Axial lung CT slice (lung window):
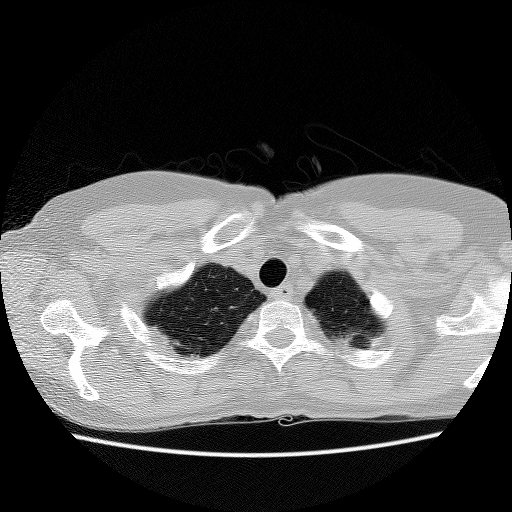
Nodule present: no